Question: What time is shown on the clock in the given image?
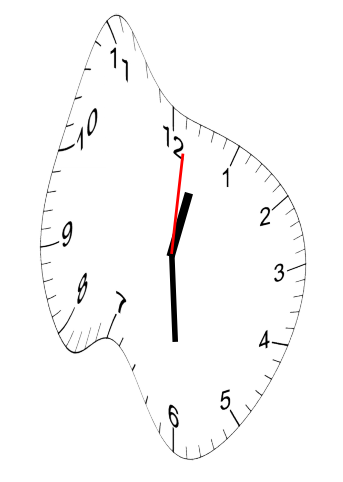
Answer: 12:30:01